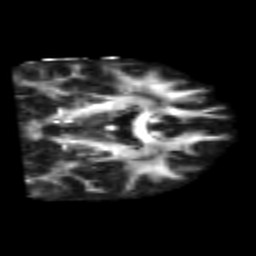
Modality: FA
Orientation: coronal
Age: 42
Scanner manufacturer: philips
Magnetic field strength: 3 T
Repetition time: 8.553 s
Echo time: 0.1273 s